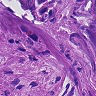
Metastatic tissue present: yes